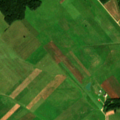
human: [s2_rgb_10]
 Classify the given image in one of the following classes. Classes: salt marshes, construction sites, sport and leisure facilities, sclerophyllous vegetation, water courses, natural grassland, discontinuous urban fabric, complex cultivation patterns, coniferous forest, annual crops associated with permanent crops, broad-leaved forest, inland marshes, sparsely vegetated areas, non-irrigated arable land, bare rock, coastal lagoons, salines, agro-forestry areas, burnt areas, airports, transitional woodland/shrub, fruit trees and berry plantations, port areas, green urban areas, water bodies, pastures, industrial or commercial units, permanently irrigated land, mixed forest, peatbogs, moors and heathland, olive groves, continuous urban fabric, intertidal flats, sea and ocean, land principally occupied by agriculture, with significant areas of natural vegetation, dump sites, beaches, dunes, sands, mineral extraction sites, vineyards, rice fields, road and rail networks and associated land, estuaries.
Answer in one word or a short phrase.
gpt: non-irrigated arable land, pastures, land principally occupied by agriculture, with significant areas of natural vegetation, mixed forest